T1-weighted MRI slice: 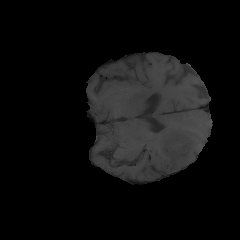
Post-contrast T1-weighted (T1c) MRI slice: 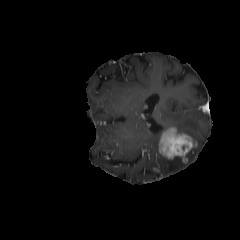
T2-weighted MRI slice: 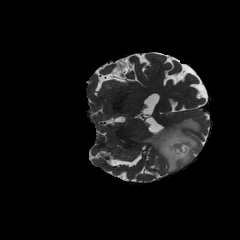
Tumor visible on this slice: yes